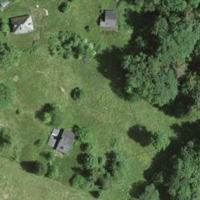
EUNIS habitat code: 25
Species observed at this site:
Traunsteinera globosa
Astrantia major
Menyanthes trifoliata